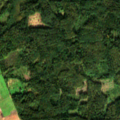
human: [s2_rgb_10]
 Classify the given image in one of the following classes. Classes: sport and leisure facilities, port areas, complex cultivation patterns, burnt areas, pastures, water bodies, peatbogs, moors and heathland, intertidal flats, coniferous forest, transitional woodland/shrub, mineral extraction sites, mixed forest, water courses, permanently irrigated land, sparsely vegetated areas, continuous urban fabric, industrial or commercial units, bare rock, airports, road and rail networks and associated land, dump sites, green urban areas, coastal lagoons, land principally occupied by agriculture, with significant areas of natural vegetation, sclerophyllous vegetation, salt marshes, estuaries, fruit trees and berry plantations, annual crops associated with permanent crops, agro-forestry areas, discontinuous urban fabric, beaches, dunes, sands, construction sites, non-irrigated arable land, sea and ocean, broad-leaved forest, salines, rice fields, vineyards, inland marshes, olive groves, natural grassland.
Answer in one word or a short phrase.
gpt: non-irrigated arable land, broad-leaved forest, mixed forest